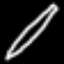
Label: pencil